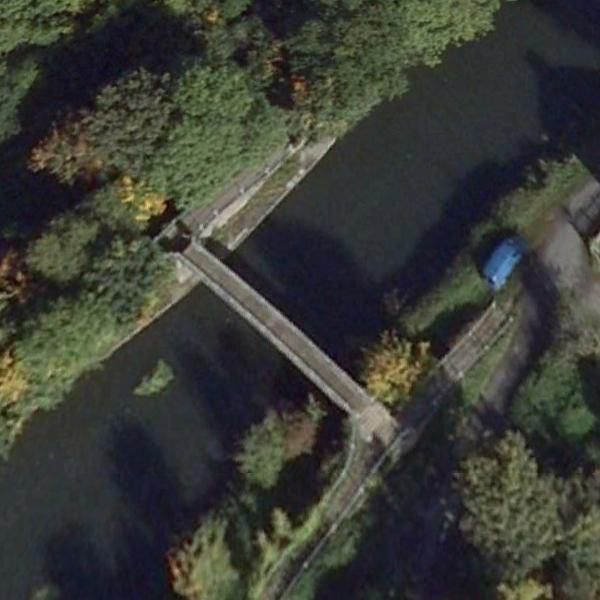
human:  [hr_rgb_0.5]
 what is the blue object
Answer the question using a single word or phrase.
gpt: house